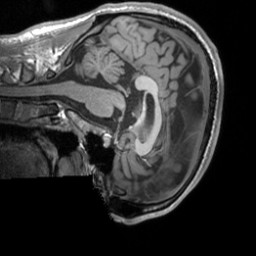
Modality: T1w
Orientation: sagittal
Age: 21
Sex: male
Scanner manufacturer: siemens
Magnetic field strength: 3 T
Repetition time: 1.9 s
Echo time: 0.00226 s